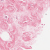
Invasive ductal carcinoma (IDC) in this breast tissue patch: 0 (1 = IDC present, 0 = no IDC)